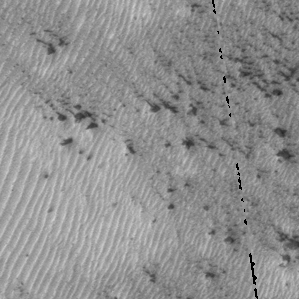
Label: frost